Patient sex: F
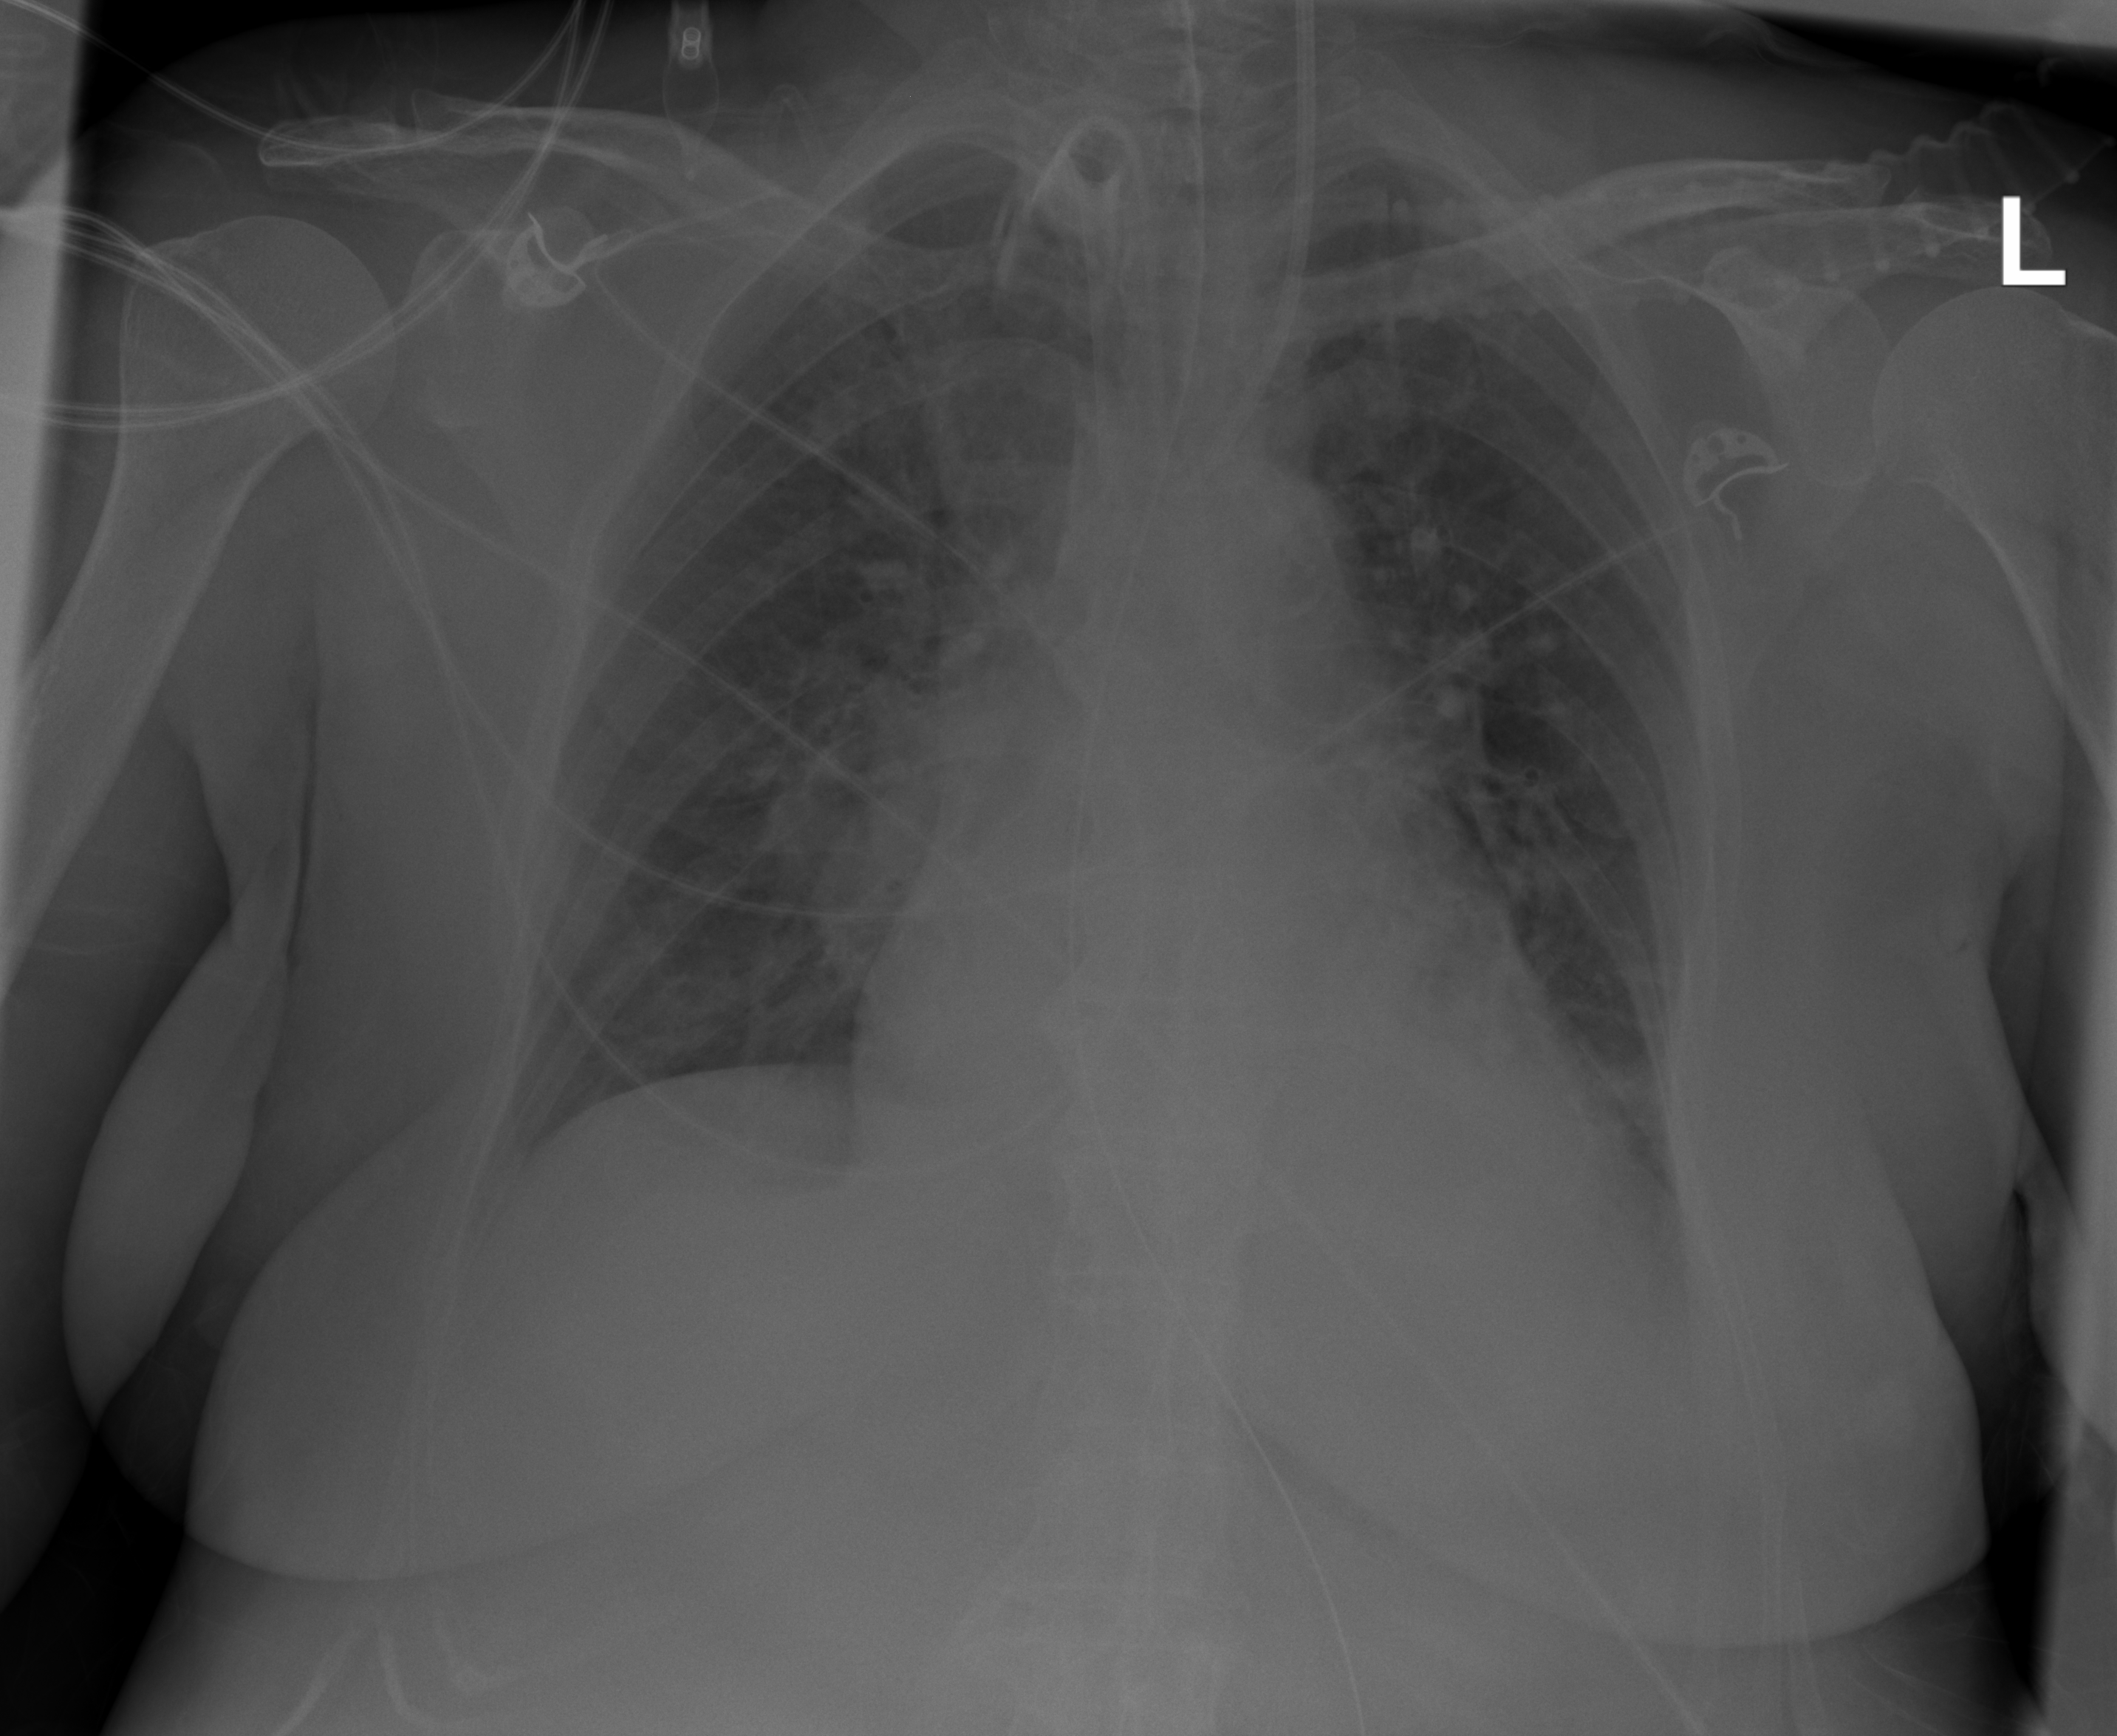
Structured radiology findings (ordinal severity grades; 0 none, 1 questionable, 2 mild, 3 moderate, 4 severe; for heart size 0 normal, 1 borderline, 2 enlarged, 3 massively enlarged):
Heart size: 1
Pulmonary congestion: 2
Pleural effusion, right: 0
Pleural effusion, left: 1
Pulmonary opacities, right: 2
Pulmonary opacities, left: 0
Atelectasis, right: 2
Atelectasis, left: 1